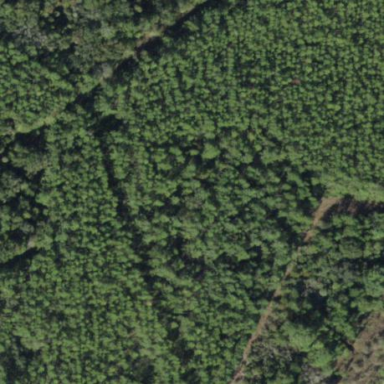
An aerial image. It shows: Forest dominated by needle-leaved trees.